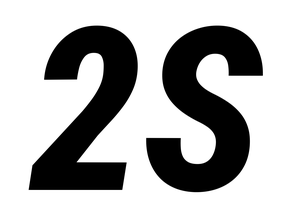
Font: Roboto-Italic_Condensed_ExtraBold_Italic